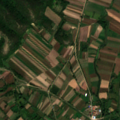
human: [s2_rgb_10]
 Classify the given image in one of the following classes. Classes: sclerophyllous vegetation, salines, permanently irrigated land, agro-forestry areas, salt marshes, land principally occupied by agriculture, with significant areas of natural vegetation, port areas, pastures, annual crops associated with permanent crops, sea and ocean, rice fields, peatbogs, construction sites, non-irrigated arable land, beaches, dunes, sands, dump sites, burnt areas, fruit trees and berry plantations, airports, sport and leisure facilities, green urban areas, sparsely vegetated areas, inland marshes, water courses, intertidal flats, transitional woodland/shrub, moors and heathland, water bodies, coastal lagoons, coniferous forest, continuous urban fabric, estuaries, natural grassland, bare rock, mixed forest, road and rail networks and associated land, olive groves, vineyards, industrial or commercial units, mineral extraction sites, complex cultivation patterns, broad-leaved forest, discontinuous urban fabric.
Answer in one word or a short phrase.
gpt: discontinuous urban fabric, non-irrigated arable land, complex cultivation patterns, land principally occupied by agriculture, with significant areas of natural vegetation, broad-leaved forest